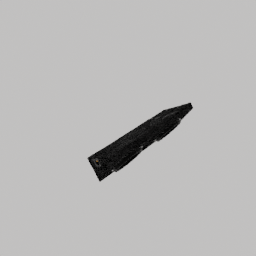
Label: electronics